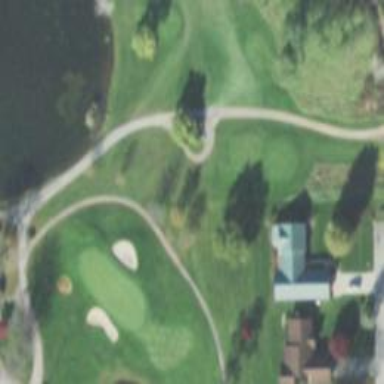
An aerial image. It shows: Service road designated as golf cart path.